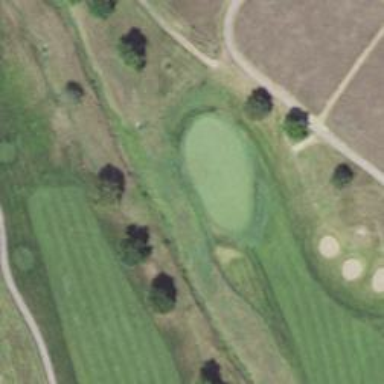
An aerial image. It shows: Golf hole.